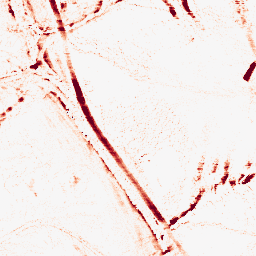
Category: morphological
Decomposition family: morphological_ellipse
Decomposition parameters: operation: opening
width: 5
height: 10
Upsampling method: regularized
Upsampling parameters: scale: 4
lambda_reg: 0.01
Upsampling scale: 4